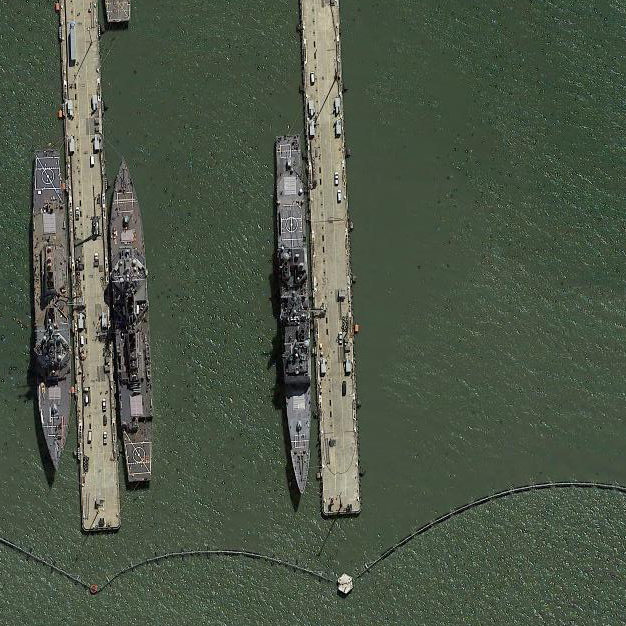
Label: cruiser